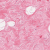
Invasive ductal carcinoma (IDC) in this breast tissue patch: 0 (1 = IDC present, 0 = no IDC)